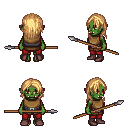
a pixel art fantasy rpg character, female body template, orc, green skin, leather chest armor, red pants, light blonde long hairstyle, maroon shoes, spear, four views (front, back, left, right), 2x2 character sprite sheet, small pixel art, hard edges, no anti-aliasing